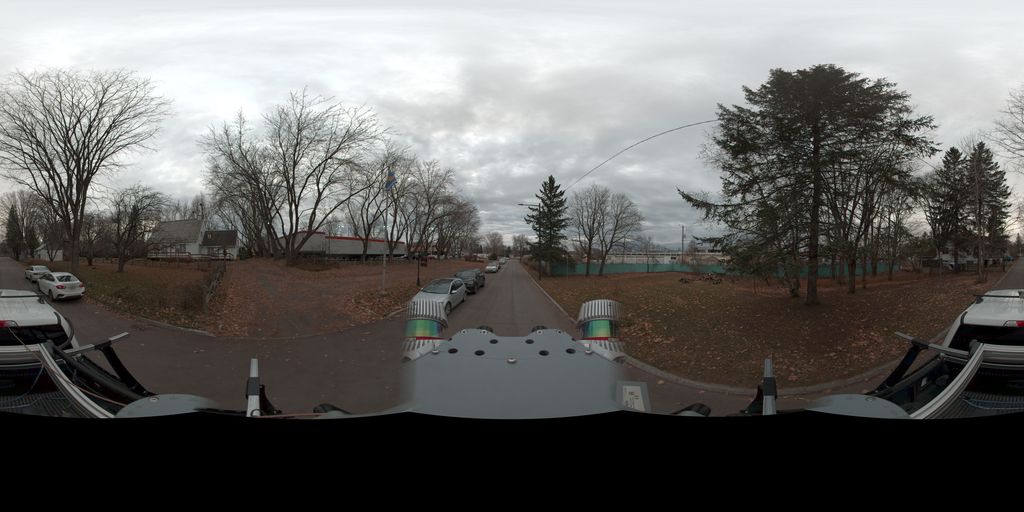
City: quebec_city